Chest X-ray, PA view. Patient: 50 years old, sex M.
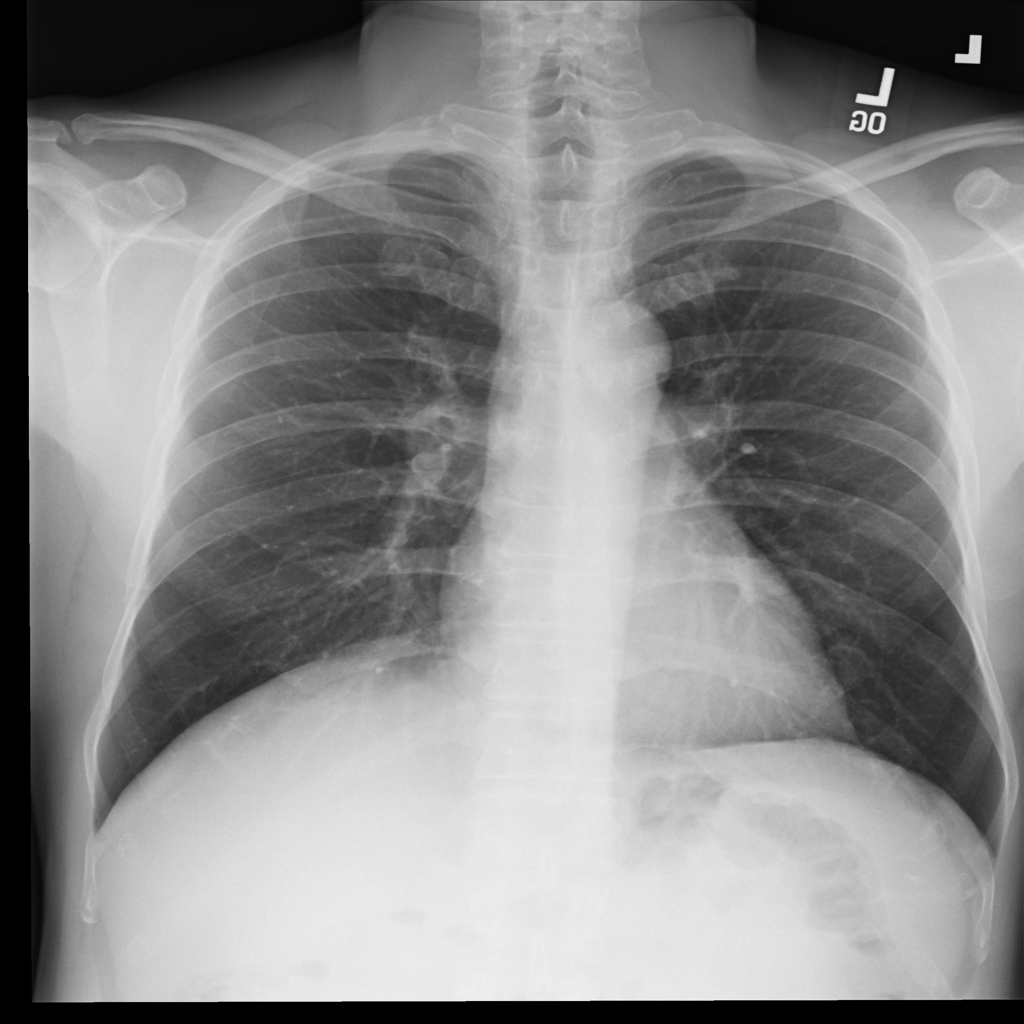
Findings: No Finding